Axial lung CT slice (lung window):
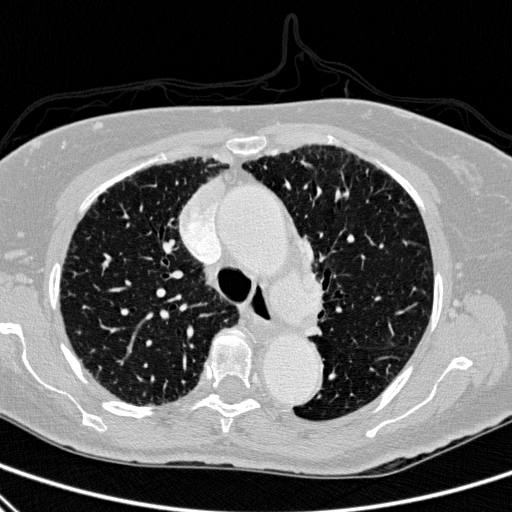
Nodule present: no